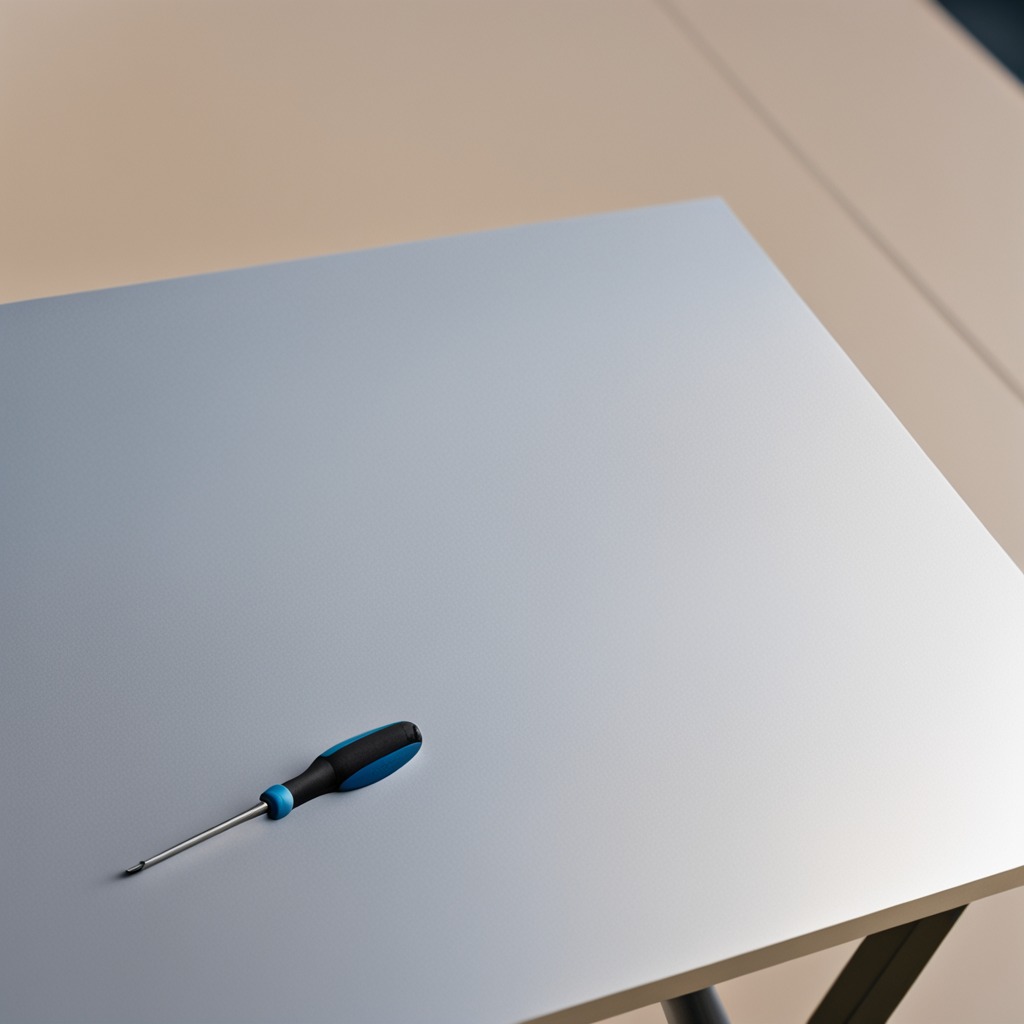
A screwdriver is lying on the table.